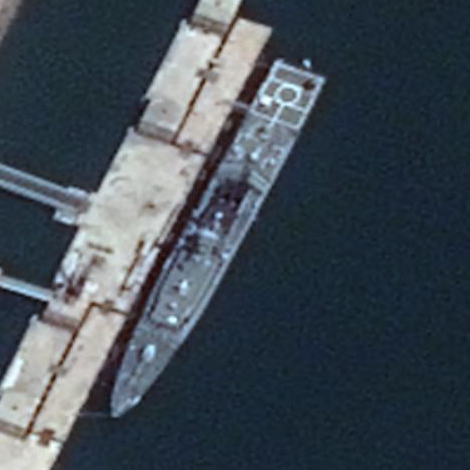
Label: cruiser